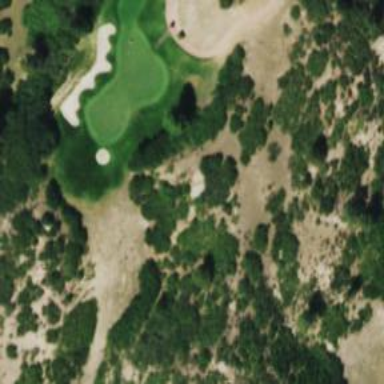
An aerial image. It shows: Rough grassy area used for golf.